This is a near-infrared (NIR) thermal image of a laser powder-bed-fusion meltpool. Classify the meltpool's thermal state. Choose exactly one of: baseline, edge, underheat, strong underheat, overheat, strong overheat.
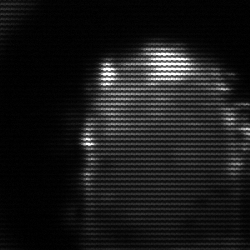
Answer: baseline